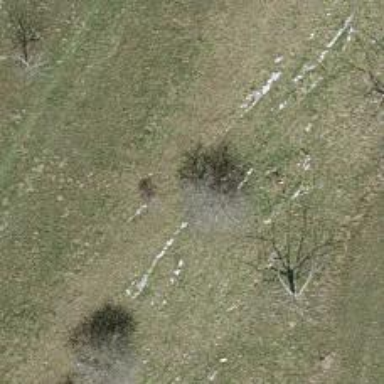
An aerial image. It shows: Beautiful tree in nature.